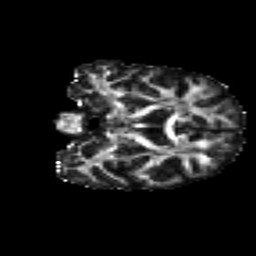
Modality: FA
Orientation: coronal
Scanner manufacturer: siemens
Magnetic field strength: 3 T
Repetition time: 4.16 s
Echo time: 0.0806 s